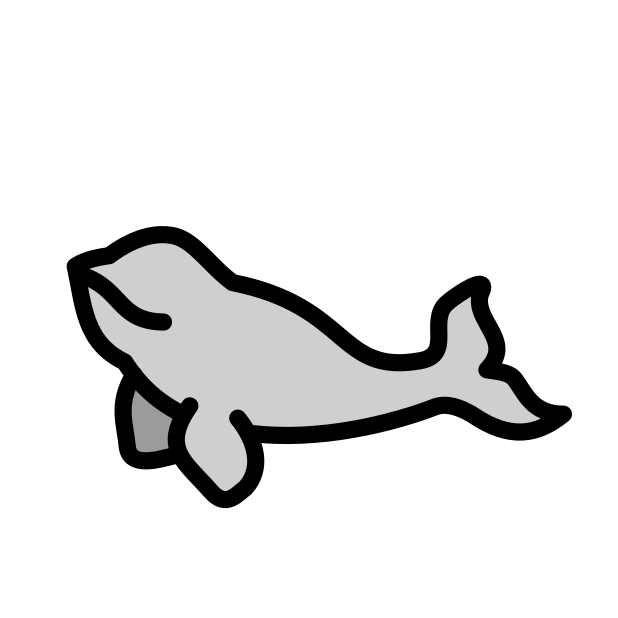
beluga